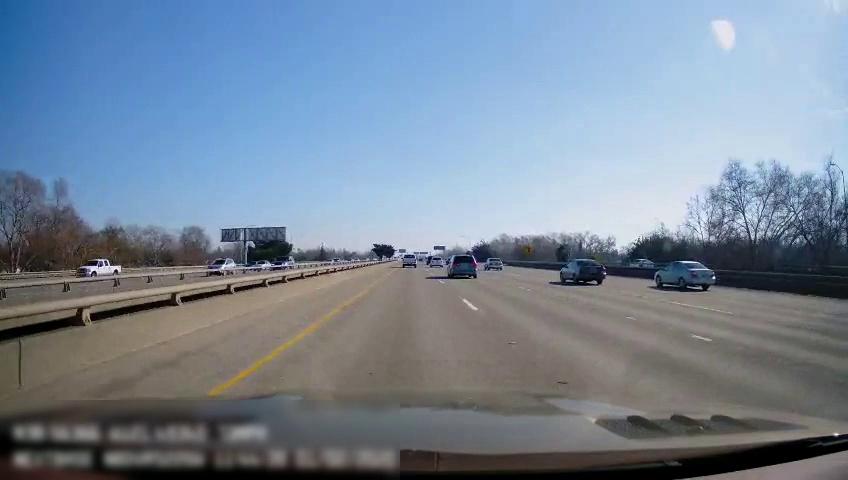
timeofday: Day
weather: Sunny
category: Drivable Space
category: Vehicles | Truck
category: Vehicles | SUV
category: Vehicles | Car
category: Vehicles | Car
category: Vehicles | SUV
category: Drivable Space
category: Vehicles | Truck
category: Vehicles | Car
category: Vehicles | Car
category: Vehicles | Car
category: Vehicles | Van
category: Vehicles | Car
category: Vehicles | SUV
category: Lanes | Current Lane
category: Lanes | Current Lane
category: Lanes | Alternate Lane
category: Lanes | Alternate Lane
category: Traffic | Signs
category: Traffic | Signs
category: Traffic | Signs